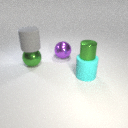
small green metal cylinder in front of large gray rubber cylinder